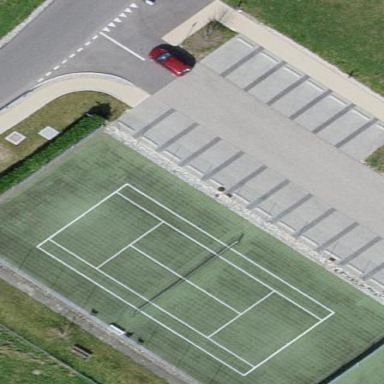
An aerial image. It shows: Tennis court on pitch.